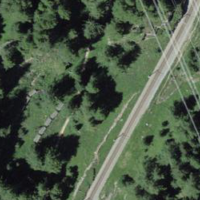
EUNIS habitat code: 31
Species observed at this site:
Achillea distans